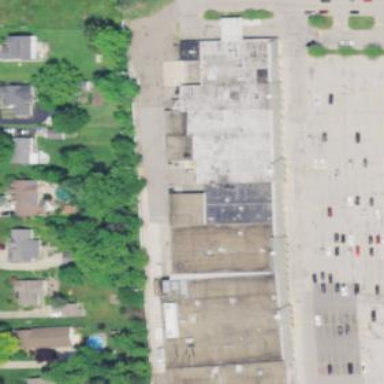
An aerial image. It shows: Flat roof retail building.